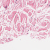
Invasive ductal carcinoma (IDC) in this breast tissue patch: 0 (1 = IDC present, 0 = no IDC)